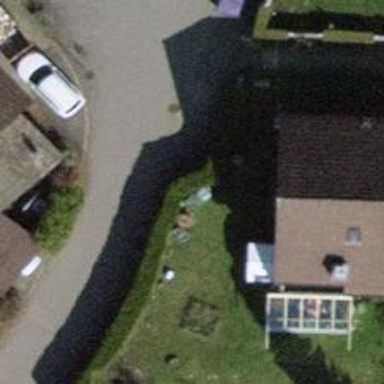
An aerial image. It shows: Hedge acting as barrier.